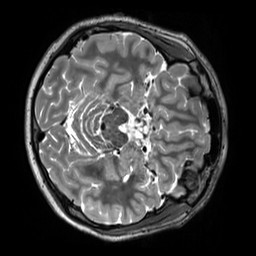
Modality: T2w
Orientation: axial
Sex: male
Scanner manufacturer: siemens
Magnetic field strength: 3 T
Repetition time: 3.2 s
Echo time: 0.409 s